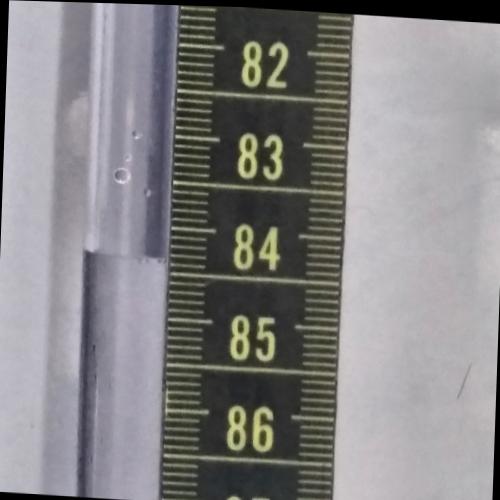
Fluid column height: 84.3 cm